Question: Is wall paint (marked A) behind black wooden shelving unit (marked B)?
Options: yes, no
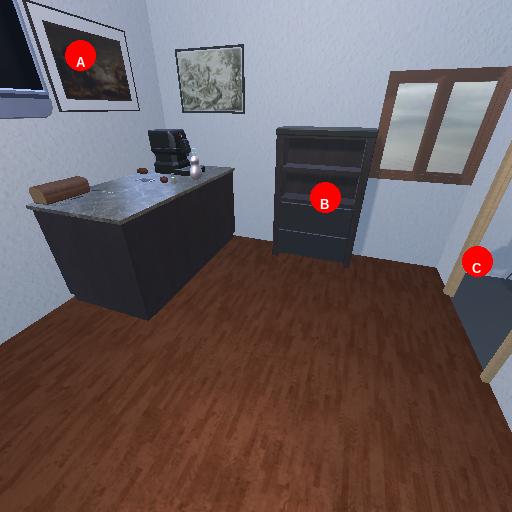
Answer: yes